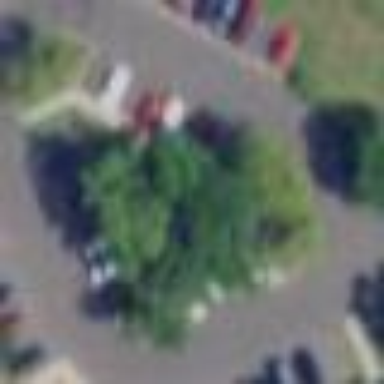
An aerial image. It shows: Road serving as parking aisle.